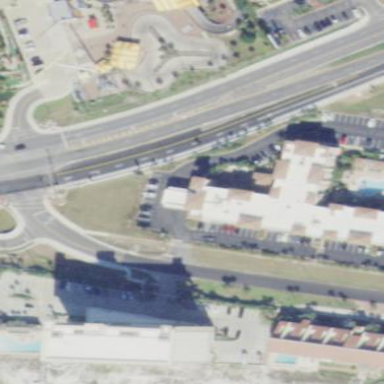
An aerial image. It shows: Hotel building.